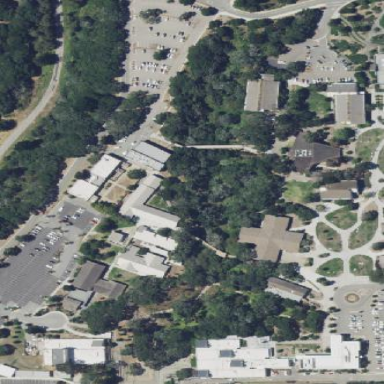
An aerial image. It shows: College.